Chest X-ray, PA view. Patient: 20 years old, sex F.
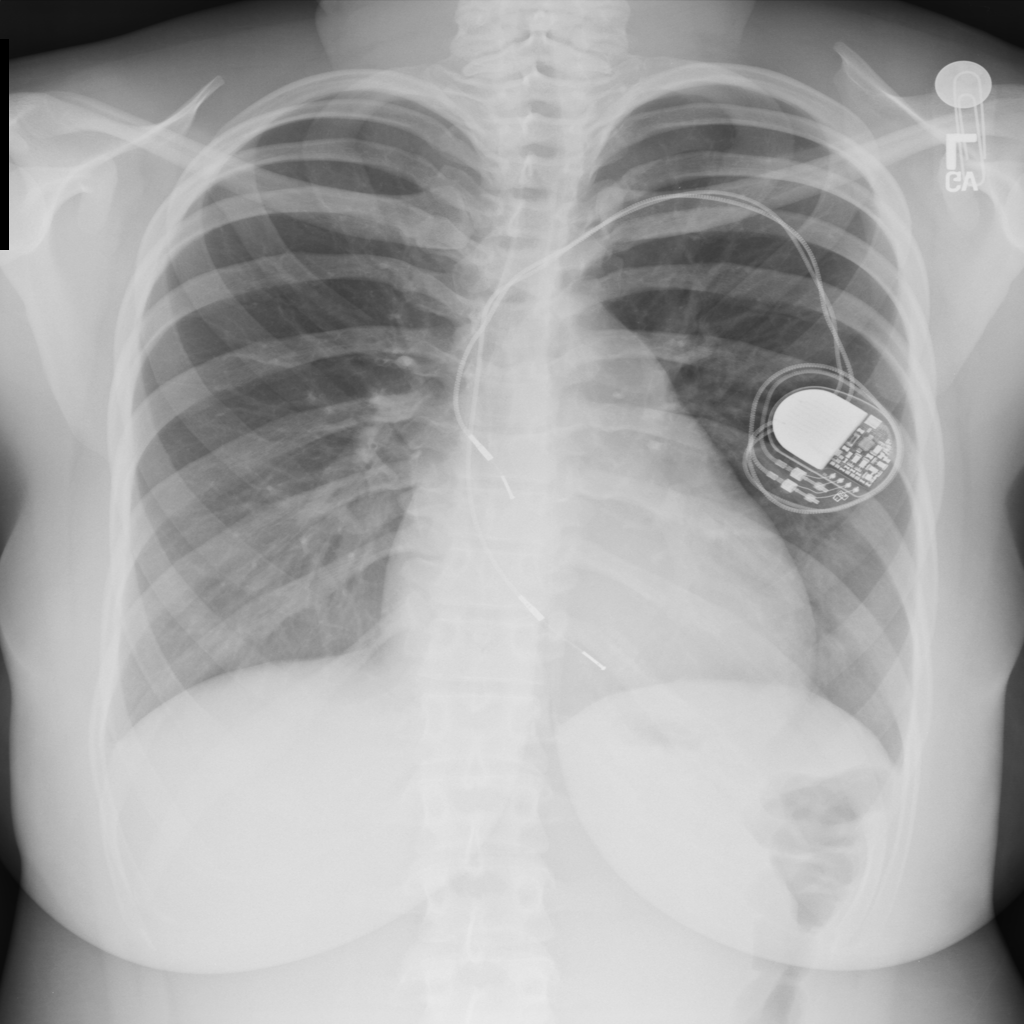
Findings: Cardiomegaly